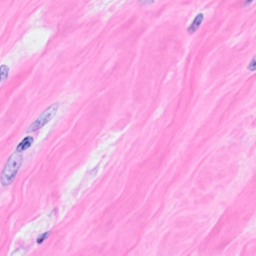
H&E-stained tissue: Breast